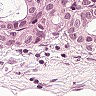
Metastatic tissue present: yes